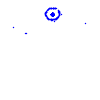
Particle: kaon